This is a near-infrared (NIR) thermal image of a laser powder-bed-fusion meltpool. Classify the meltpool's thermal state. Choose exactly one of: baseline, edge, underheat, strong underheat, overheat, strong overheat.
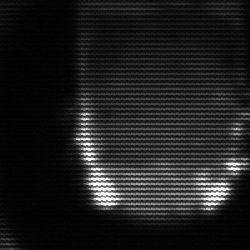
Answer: baseline